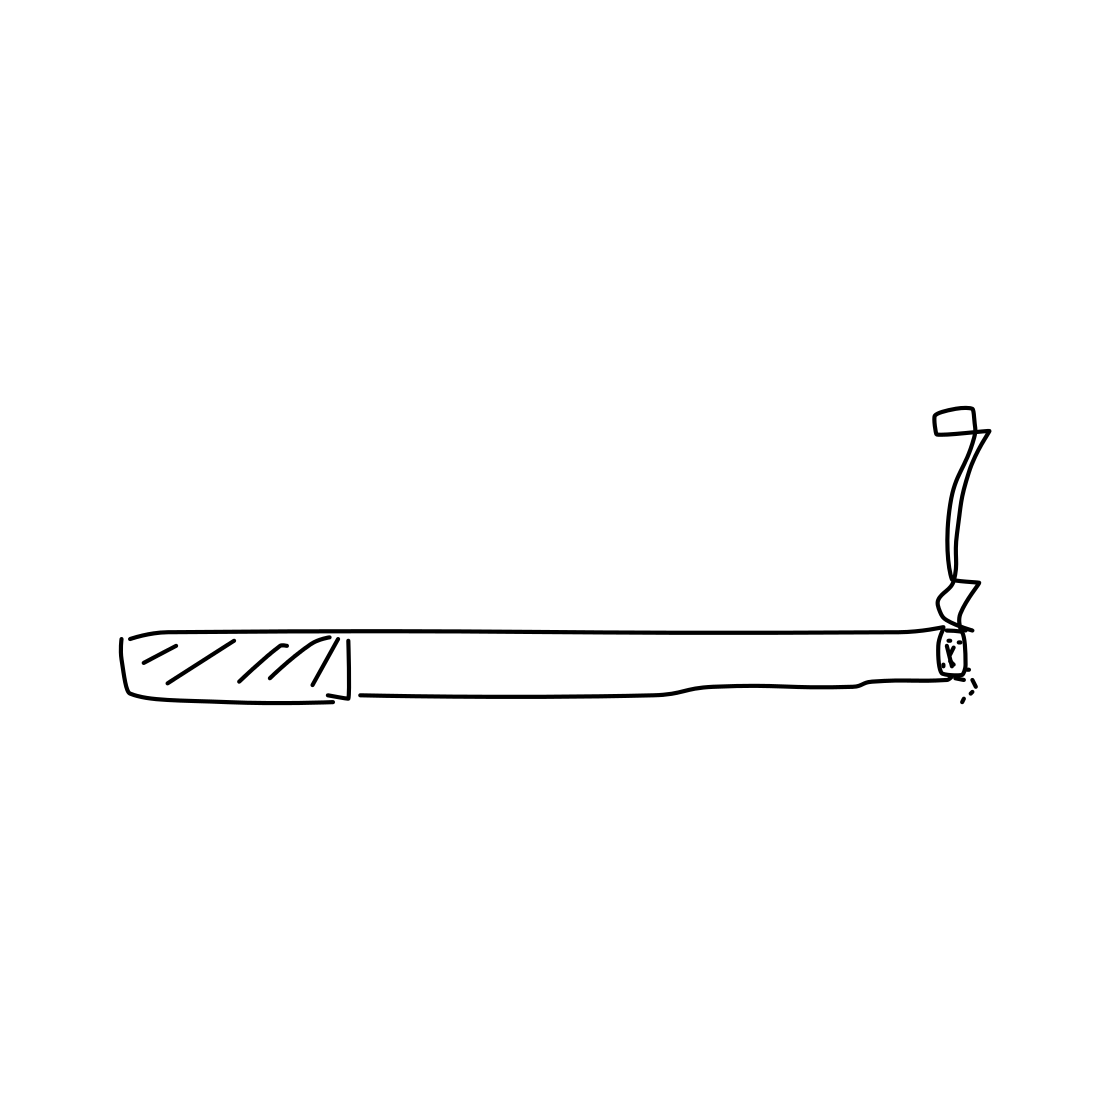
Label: cigarette